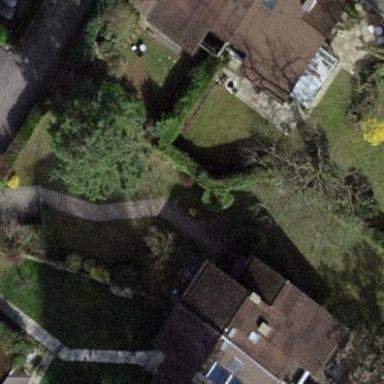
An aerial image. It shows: Garden enclosed by fence.